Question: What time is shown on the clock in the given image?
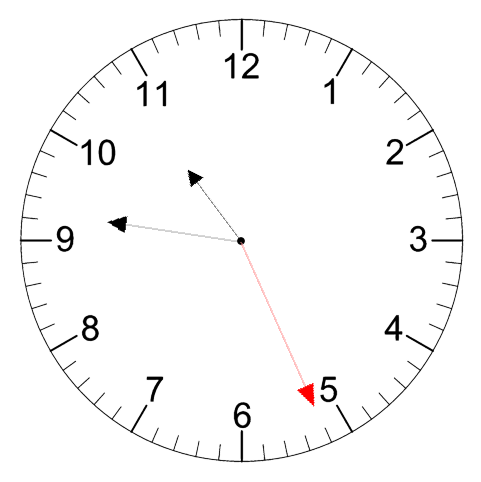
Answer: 10:46:26